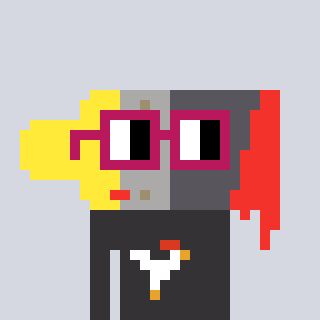
a pixel art character with square dark red glasses, a paintbrush-shaped head and a grayscale-colored body on a cool background